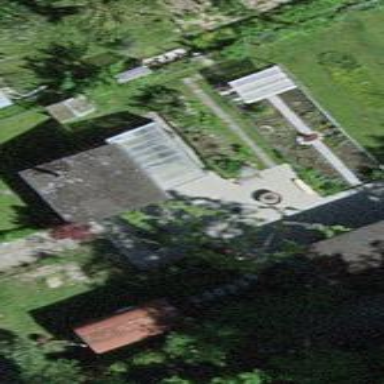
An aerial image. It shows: Allotment house.